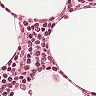
Metastatic tissue present: no